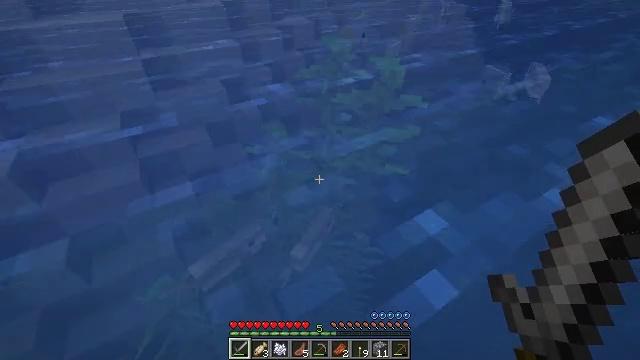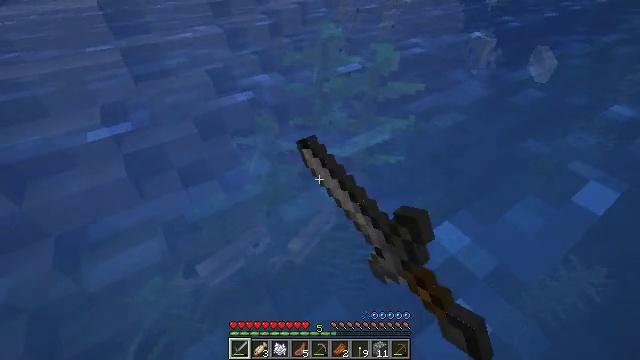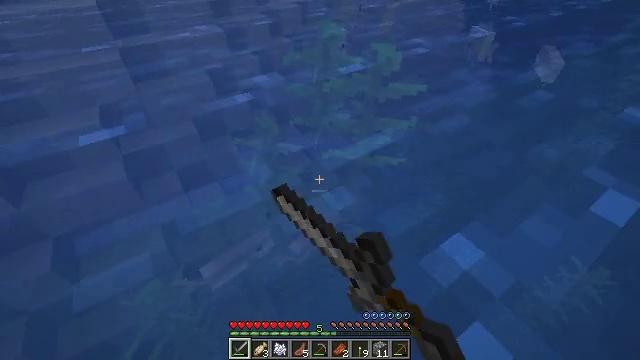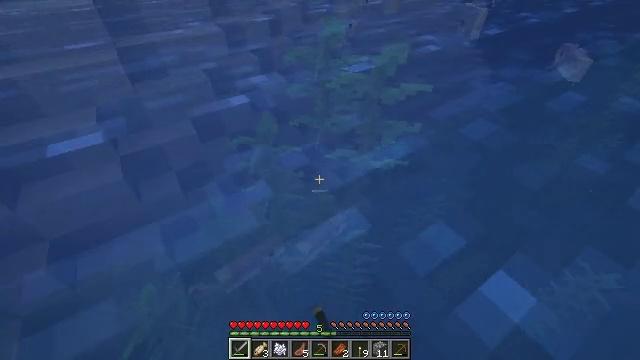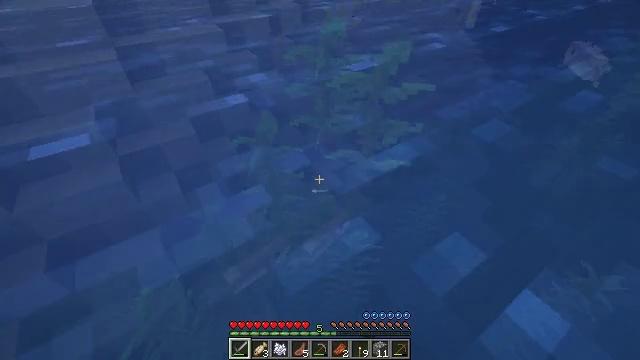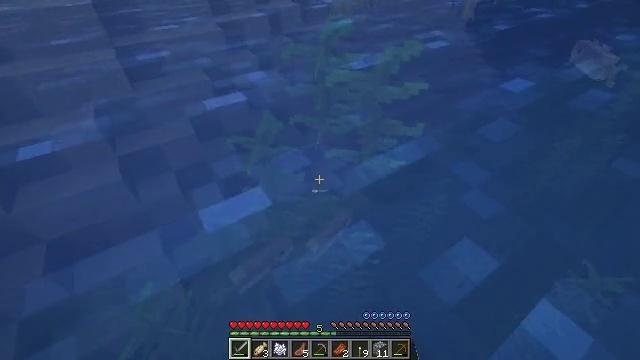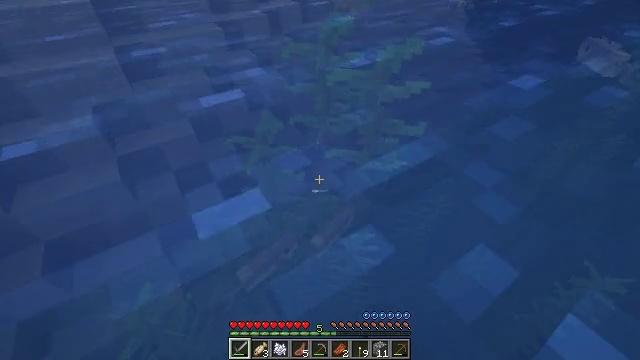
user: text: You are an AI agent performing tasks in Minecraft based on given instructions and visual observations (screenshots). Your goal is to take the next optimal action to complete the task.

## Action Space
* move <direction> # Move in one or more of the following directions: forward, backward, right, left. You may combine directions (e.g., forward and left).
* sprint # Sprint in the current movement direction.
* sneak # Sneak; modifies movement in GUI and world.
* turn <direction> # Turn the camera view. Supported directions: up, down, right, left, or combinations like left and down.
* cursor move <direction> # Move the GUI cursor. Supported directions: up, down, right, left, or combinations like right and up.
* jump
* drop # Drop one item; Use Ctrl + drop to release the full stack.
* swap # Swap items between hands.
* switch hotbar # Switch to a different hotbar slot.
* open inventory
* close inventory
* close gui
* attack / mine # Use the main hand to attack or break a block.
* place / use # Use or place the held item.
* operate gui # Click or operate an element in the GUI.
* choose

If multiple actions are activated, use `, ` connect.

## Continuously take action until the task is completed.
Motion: motion action
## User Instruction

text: Harvest kelp plant in the water.
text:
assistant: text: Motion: move forward, turn right and down, attack / mine
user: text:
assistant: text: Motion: attack / mine
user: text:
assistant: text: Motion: no_op
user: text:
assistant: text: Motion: no_op
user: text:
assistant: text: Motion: no_op
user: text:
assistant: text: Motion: no_op
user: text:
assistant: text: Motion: no_op